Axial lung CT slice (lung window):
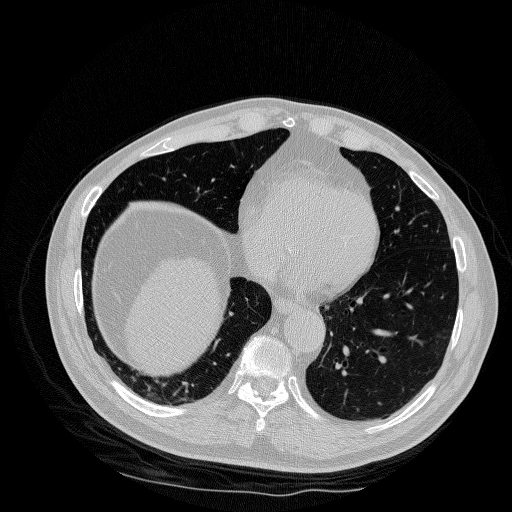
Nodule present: no